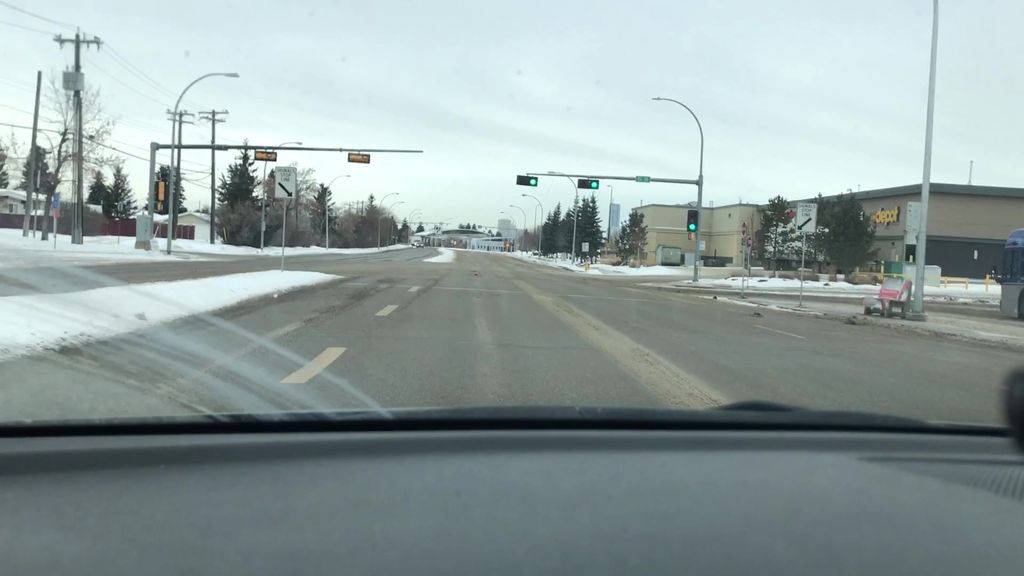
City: edmonton